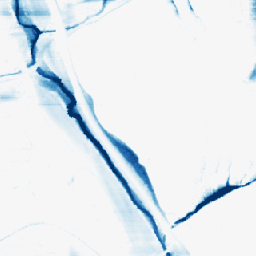
Category: morphological
Decomposition family: morphological_rect
Decomposition parameters: operation: closing
width: 50
height: 5
Upsampling method: nearest
Upsampling parameters: scale: 8
Upsampling scale: 8